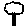
Label: tree